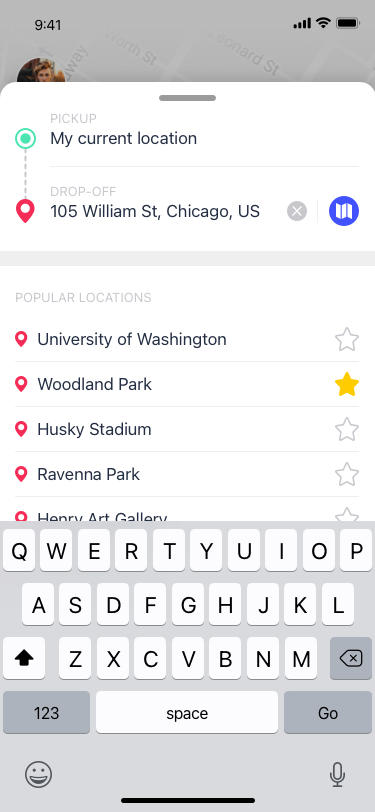
Text in this UI design:
My current location
Pickup
105 William St, Chicago, US
Drop-off
University of Washington
Ravenna Park
Popular locations
Woodland Park
Henry Art Gallery
Airport Center
Husky Stadium